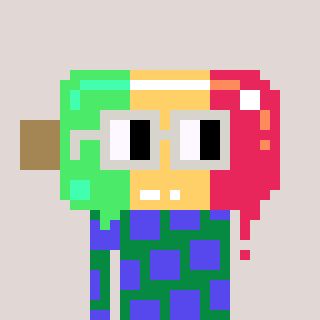
a pixel art character with square light gray glasses, a icepop-shaped head and a green-colored body on a warm background